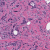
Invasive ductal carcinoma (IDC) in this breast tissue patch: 1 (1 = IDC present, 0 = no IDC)